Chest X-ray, PA view. Patient: 46 years old, sex F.
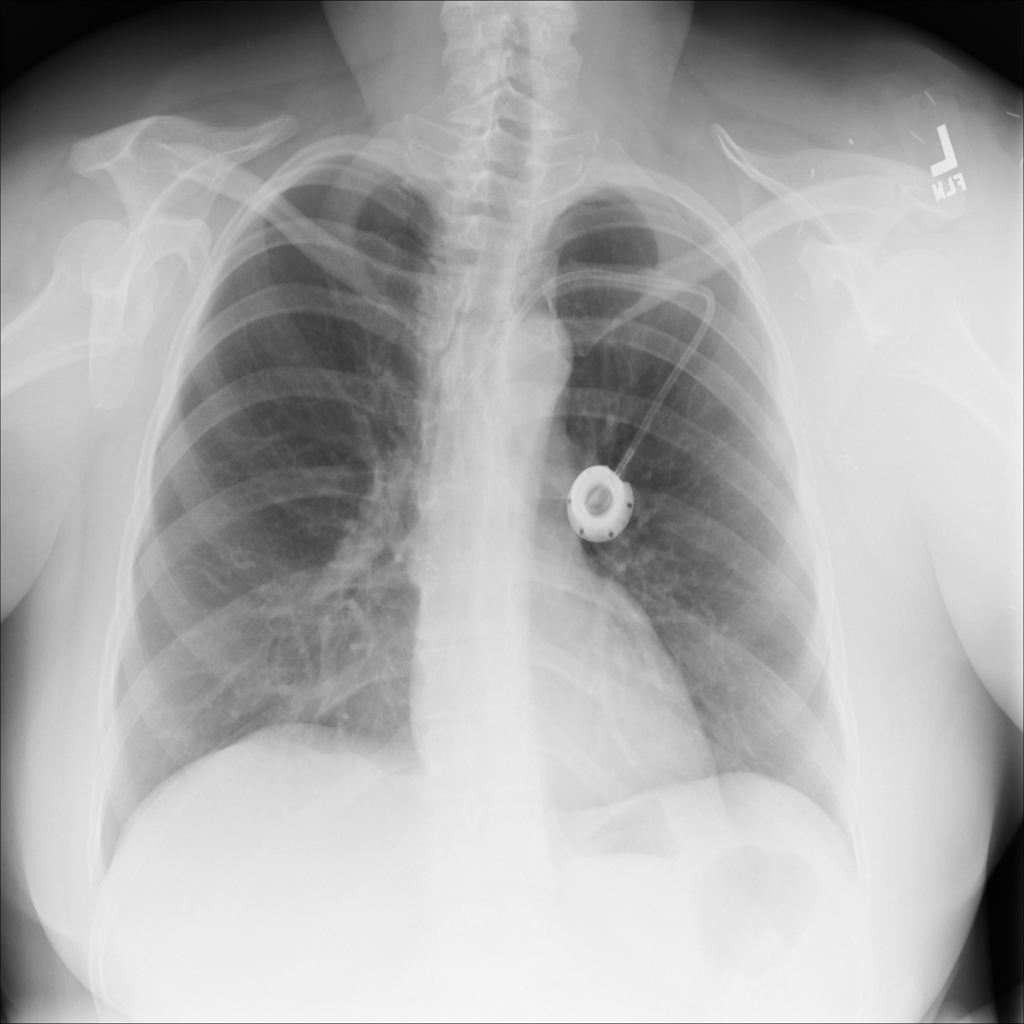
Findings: No Finding